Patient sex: M
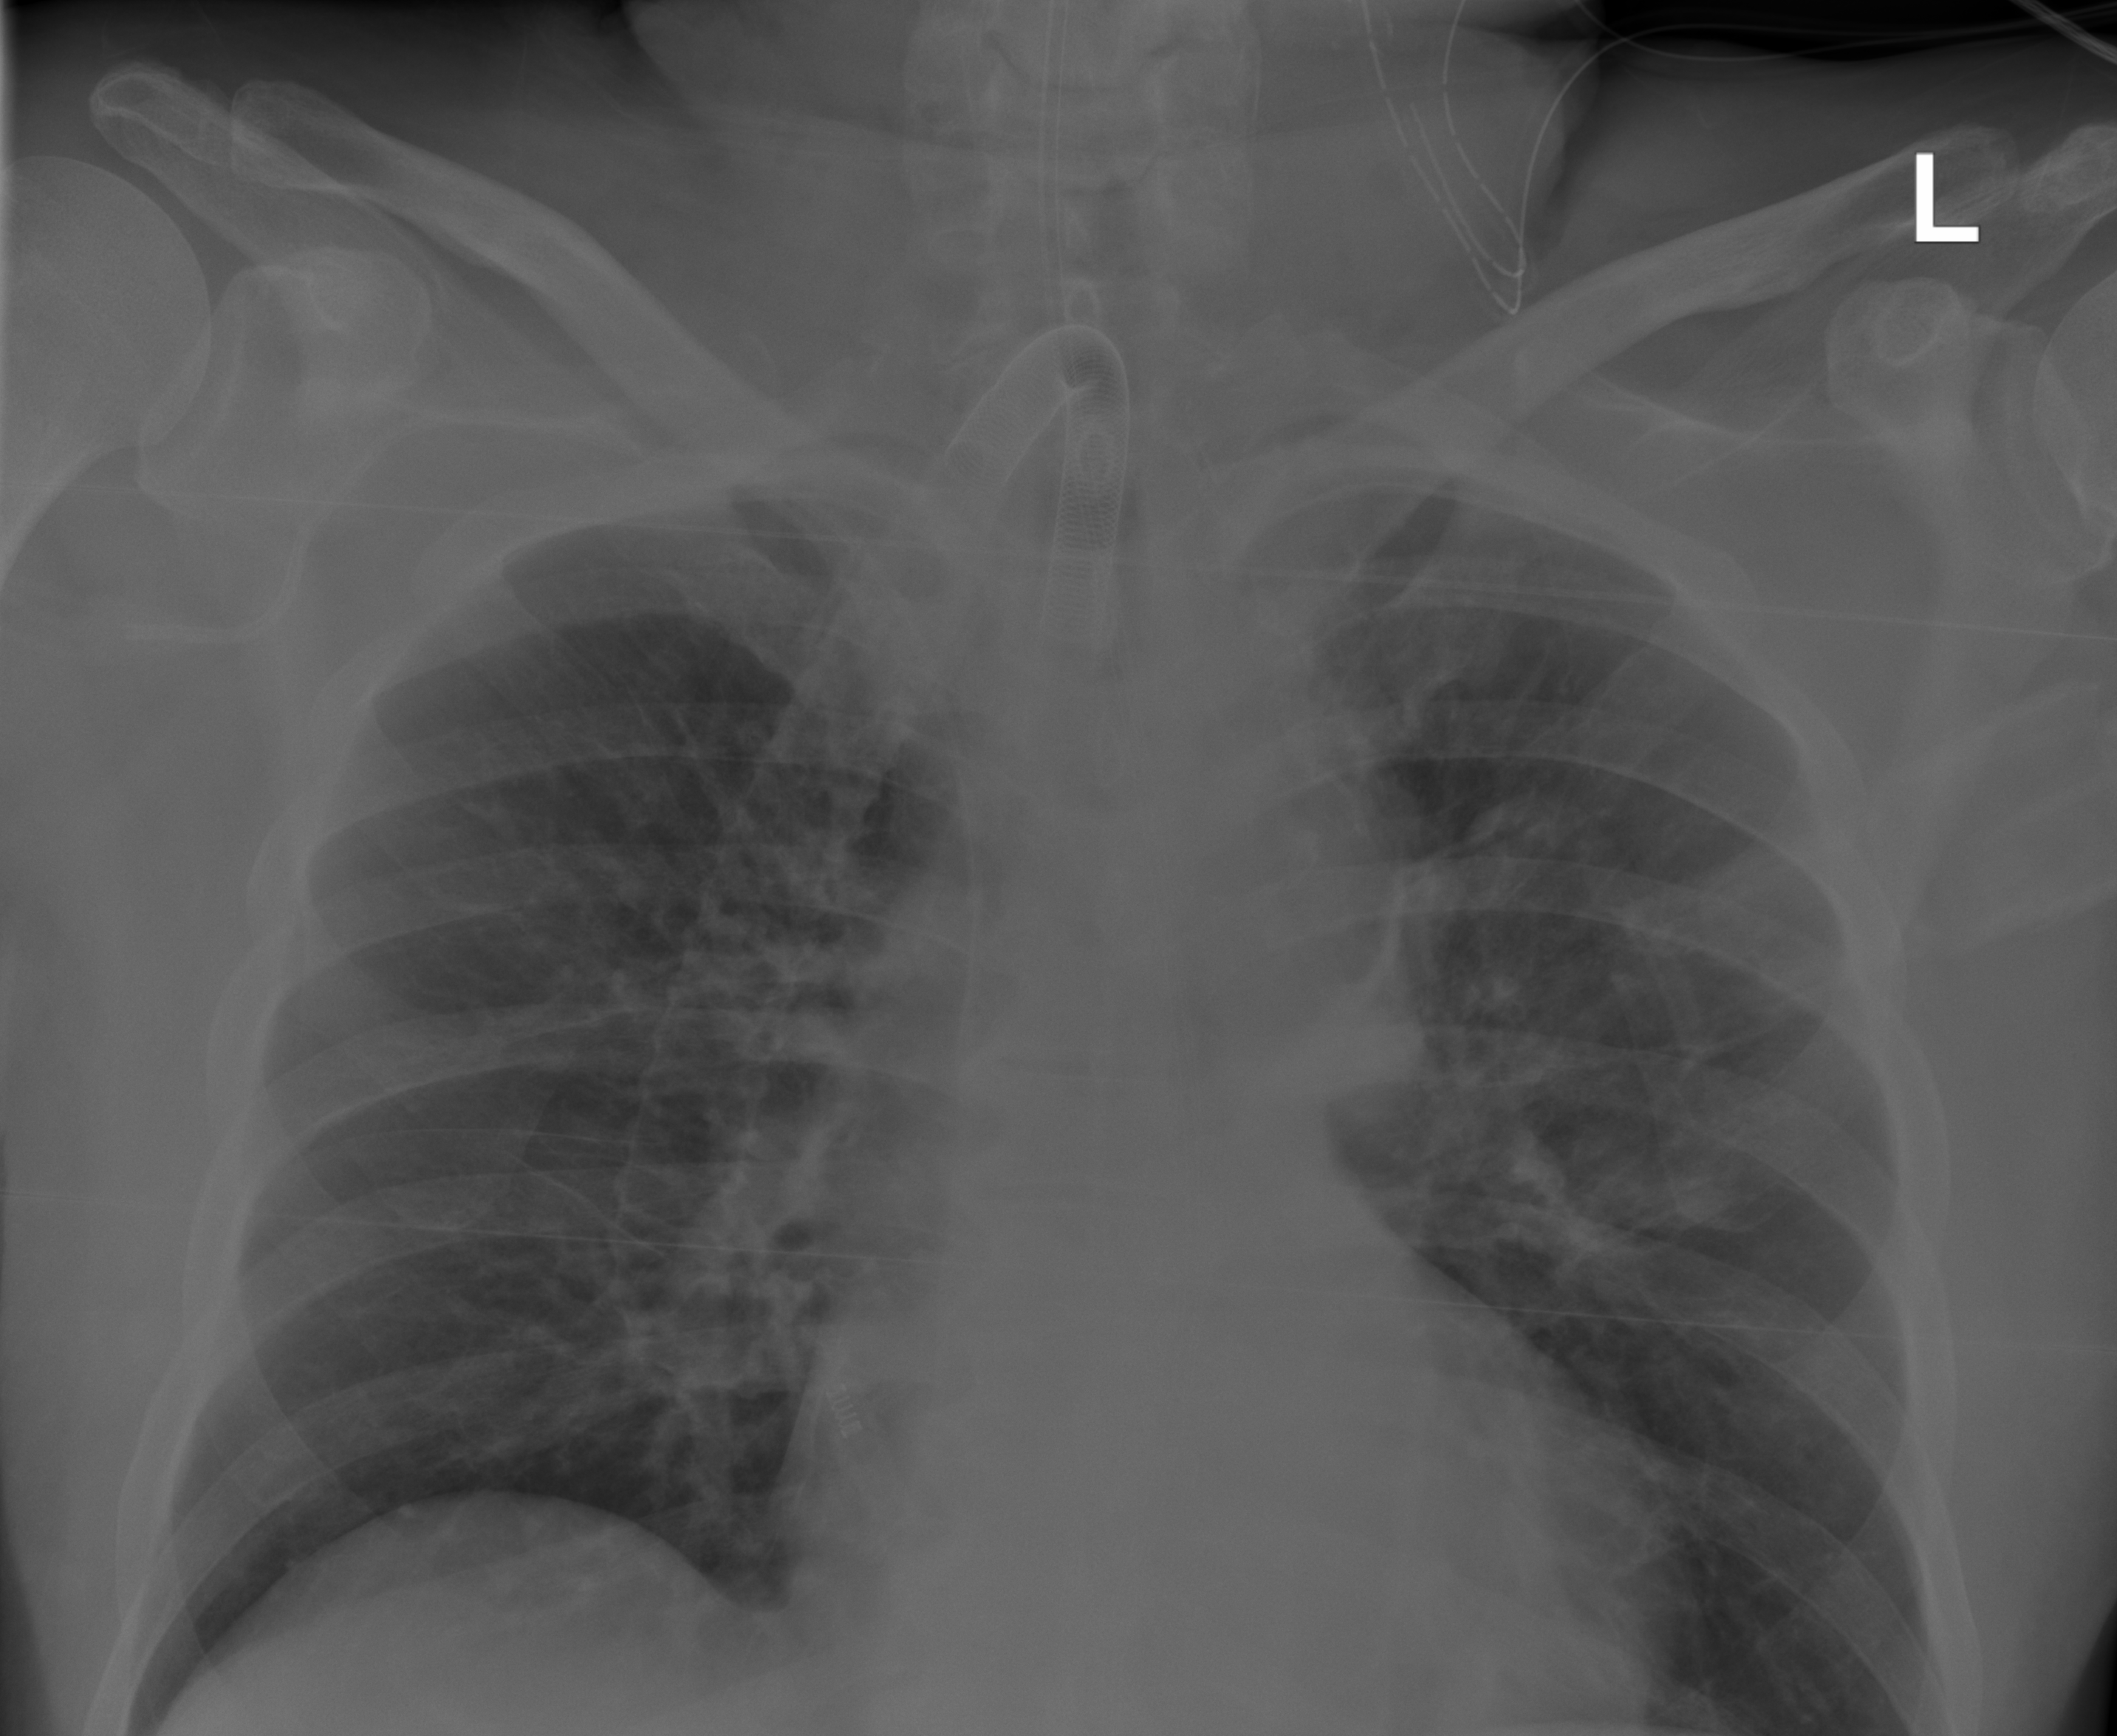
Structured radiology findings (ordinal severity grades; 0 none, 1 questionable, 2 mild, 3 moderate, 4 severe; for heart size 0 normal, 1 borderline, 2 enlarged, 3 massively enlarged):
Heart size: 2
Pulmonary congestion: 2
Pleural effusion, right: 0
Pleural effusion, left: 0
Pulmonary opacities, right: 0
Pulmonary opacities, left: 0
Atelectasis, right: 0
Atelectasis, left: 0